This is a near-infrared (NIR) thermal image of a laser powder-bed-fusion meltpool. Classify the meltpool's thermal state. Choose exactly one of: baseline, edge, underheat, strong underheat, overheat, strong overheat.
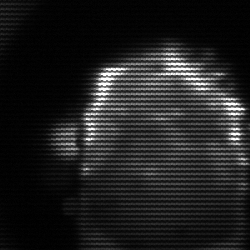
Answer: baseline